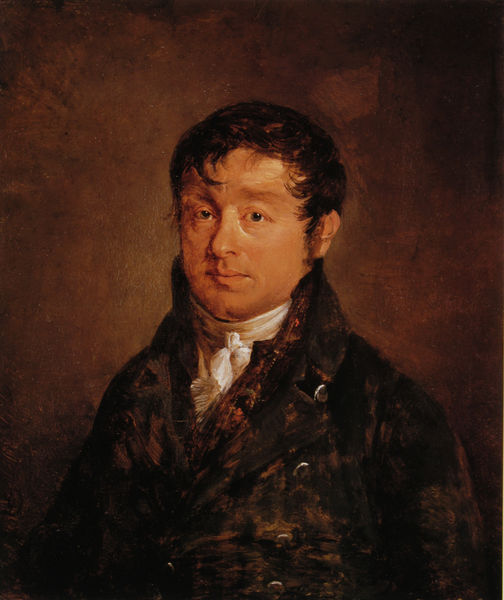
Titel: Bildnis des Malers von Schilcher
Künstler: Johann Georg von Dillis
Institution: (Privatbesitz)
Schlagwörter: dunkel, gemälde, kopf, mann, schatten, weiß, sitzen, braun, frisur, haar, licht, mund, nase, ohr, orange, profil, schwarz, skizze, stirn, zeichnung, blick, rot, schal, tuch, beige, rock, schleife, anzug, bart, hemd, jacke, augen, gesicht, knoten, kragen, pelz, rembrandt, samt, bildnis, portrait, porträt, auge, haare, mantel, sitzend, frontal, knopf, lippe, lippen, locke, locken, wangen, ansicht, naturalismus, halsband, sepia, krawatte, grübchen, halstuch, mimik, junge, wange, knöpfe, fliege, belichtung, komponist, portait, backenbart, koteletten, dunkler hintergrund, strähne, halbprofil, portät, dandy, tonig, binde, rötlich, unfertig, revert, vorzeichnung, braune augen, schumann, rotstich, hausjacke, kinnd, gloatt, kotrletten, raisert, 19. jahrhundert, 19, knöpfwe, wieße binde, proträ